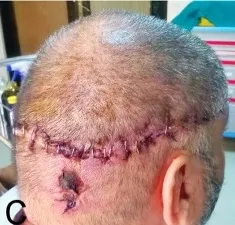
The course of the incision line of the flap. Posteriorly.
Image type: medical_photograph (skin_photograph)